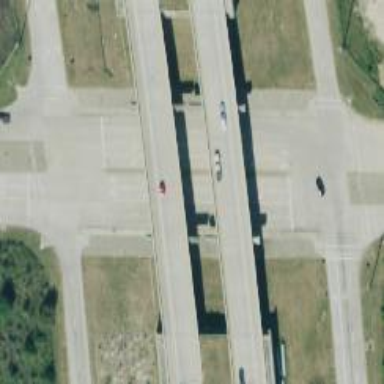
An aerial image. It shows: Bridge over motorway.